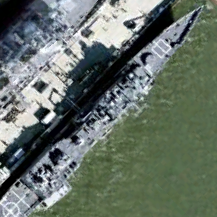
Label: Ticonderoga-class_cruiser